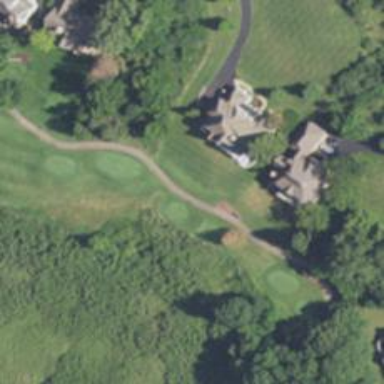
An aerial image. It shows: Path for both roads and golfers.